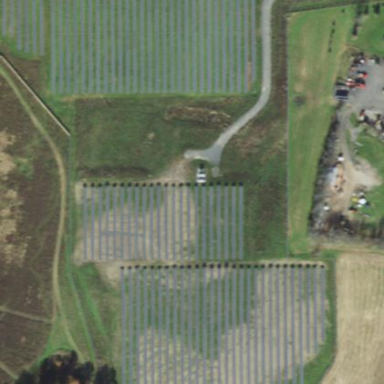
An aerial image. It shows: Solar power plant using photovoltaic technology to generate electricity.